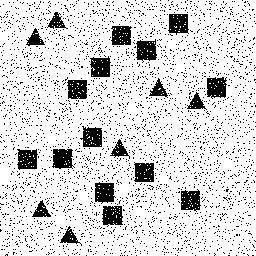
Squares: 13
Triangles: 7
Stars: 0
Total shapes: 20